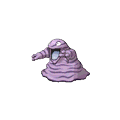
Pok\u00e9mon: grimer